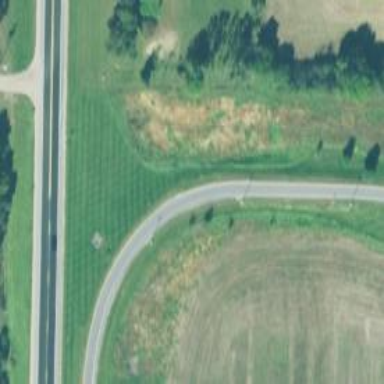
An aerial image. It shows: Asphalt trunk link road.